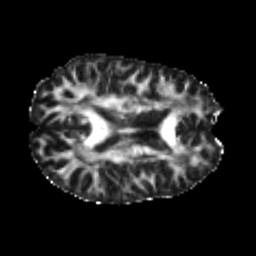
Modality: FA
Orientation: axial
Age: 21
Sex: male
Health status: healthy
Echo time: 0.074 s